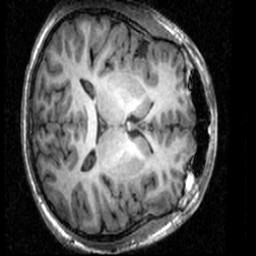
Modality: T1w
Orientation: axial
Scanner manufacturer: ge
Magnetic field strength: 3 T
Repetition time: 0.00904 s
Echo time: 0.00184 s